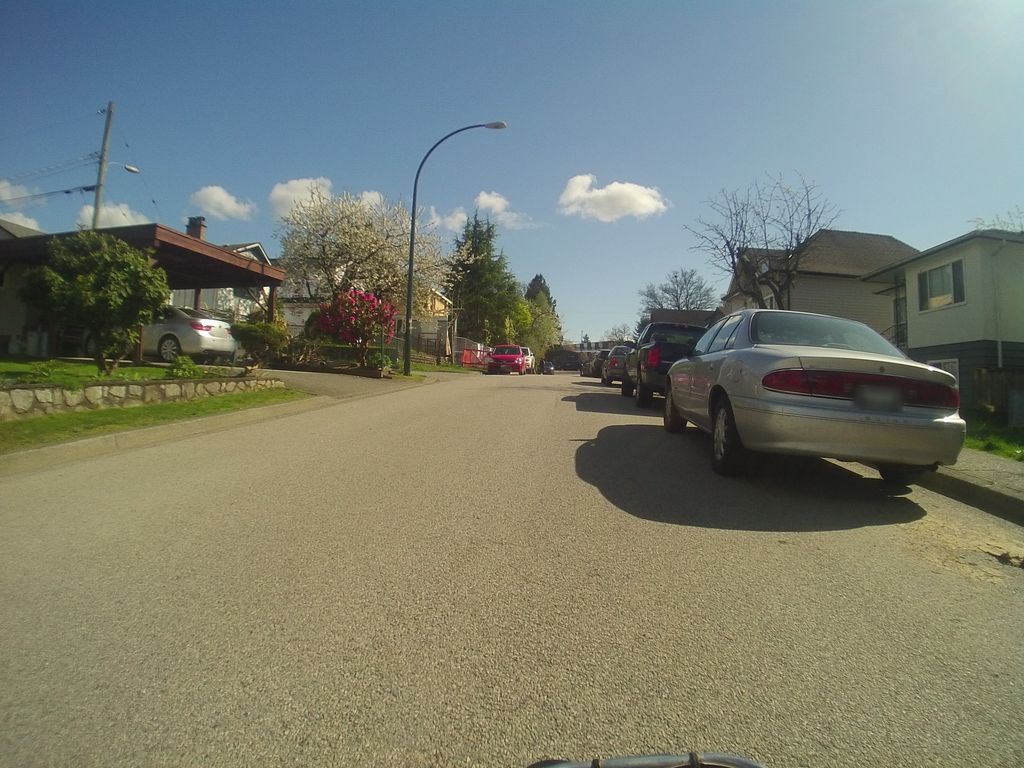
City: vancouver